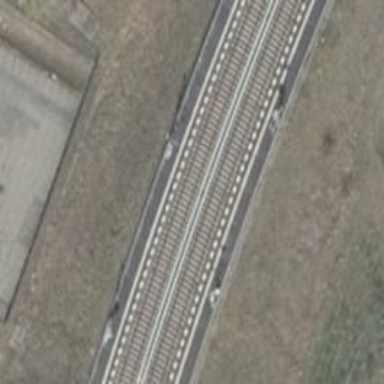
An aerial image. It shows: Asphalt platform for light rail at railway station.